The image folds the raw vibration samples of a bearing signal into a 2-D grayscale square (signal-to-image encoding). What is the most likely bearing condition (normal, inner_race, outer_race, ball)?
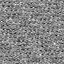
Answer: outer_race